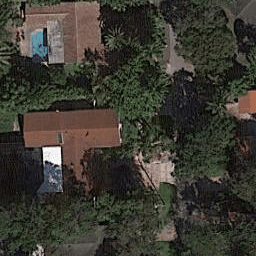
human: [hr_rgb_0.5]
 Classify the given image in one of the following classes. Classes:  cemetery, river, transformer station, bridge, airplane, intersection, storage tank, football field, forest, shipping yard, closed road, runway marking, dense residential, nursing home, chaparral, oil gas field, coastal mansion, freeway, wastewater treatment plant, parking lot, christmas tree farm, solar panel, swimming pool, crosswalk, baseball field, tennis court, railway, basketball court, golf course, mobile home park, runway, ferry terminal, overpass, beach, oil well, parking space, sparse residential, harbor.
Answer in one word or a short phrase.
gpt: sparse residential